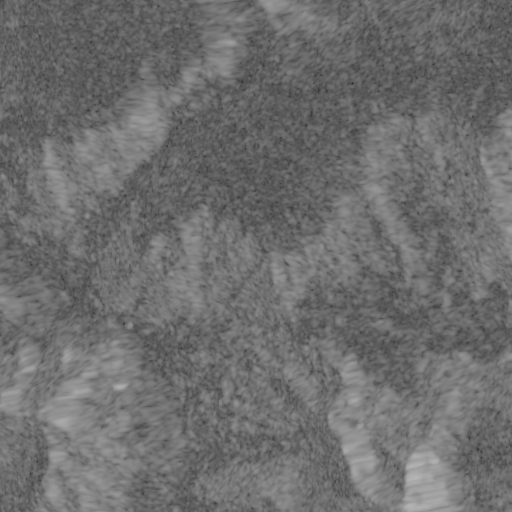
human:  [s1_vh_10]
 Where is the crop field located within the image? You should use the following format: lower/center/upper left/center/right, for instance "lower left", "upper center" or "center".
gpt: The crop field is located in the upper right of the image.
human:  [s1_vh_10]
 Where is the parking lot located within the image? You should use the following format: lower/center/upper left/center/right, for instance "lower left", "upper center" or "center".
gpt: The parking lot is located in the center left of the image.
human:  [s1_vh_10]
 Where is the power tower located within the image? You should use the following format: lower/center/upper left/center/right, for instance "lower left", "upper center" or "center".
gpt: The power tower is located in the center left of the image.
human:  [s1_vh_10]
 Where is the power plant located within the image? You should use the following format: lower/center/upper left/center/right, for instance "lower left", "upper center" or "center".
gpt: There is no power plant in the image.

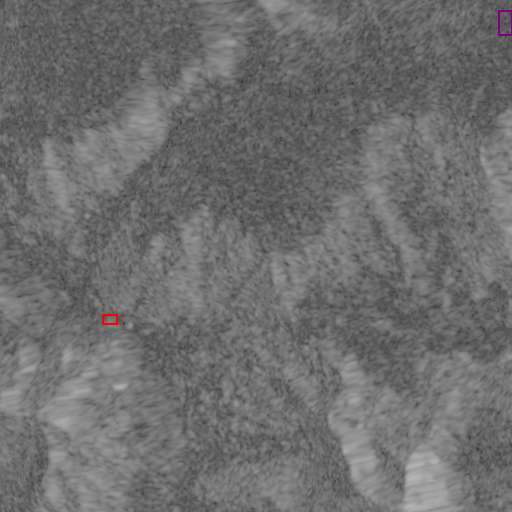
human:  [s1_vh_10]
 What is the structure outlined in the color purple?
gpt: The structure outlined in purple is a crop field.
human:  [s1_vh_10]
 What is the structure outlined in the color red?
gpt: The structure outlined in red is a parking lot.
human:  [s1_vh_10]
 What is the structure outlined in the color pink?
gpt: There is no pink outline.